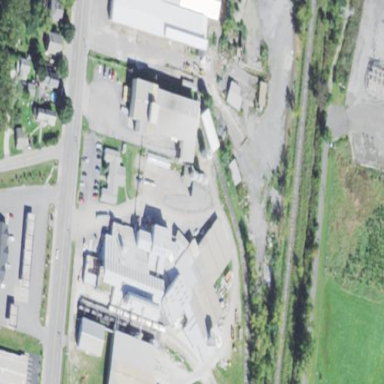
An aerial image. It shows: Industrial area.